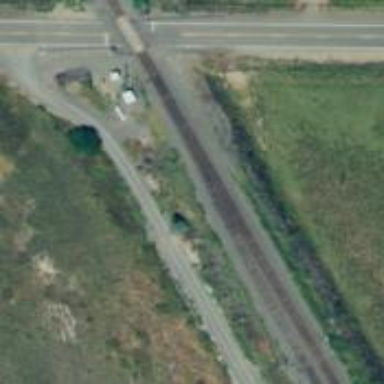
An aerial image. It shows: Railway track.